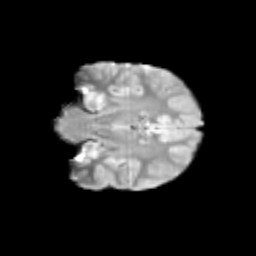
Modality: T2w
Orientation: coronal
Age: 12
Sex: male
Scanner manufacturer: siemens
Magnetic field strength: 3 T
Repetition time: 3.8 s
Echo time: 0.07 s